Question: When I try to execute the SQL statment below in Oracle SQL Developer:
'''
CREATE TABLE Nrom1Tab ( Sig TEXT NOT NULL PRIMARY KEY,
DocSubject TEXT,
DocClassification TEXT,
DepName VARCHAR,
OrgName TEXT,
FromInf TEXT,
ToInf TEXT,
DateInf TEXT,
NoteInf TEXT );
'''
It shows this error:

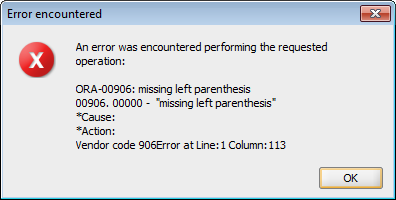
Answer: I'm not sure what the error message is, however
1. TEXT is not a valid data type in Oracle.
2. VARCHAR is a valid data type but you would need to specify the length (i.e. VARCHAR(10)) would allow up to 10 bytes of storage (assuming a default NLS_LENGTH_SEMANTICS of BYTE). It would generally be preferred to use the VARCHAR2 data type rather than VARCHAR as well.